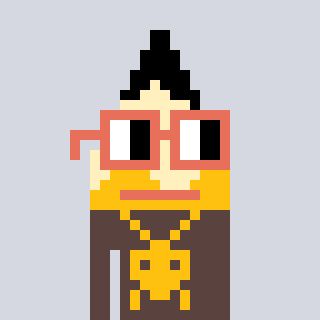
a pixel art character with square orange glasses, a pencil-shaped head and a darkbrown-colored body on a cool background